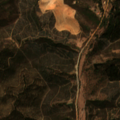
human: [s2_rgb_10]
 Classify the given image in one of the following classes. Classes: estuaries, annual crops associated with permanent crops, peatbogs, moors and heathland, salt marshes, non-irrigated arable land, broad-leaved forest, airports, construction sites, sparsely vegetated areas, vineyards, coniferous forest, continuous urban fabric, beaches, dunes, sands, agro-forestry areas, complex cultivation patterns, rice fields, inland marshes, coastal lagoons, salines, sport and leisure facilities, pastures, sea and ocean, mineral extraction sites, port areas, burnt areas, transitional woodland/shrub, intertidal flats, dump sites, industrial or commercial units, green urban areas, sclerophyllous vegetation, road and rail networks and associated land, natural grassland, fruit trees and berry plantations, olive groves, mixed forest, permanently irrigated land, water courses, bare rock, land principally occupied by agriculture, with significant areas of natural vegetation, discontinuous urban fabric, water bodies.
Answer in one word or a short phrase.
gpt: land principally occupied by agriculture, with significant areas of natural vegetation, broad-leaved forest, sclerophyllous vegetation, transitional woodland/shrub